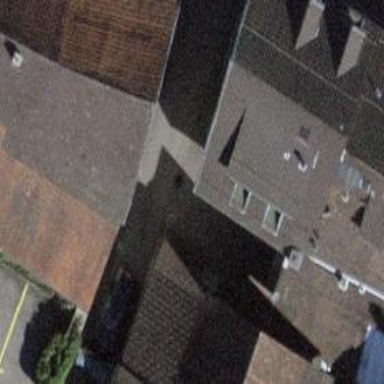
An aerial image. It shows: Terrace building.